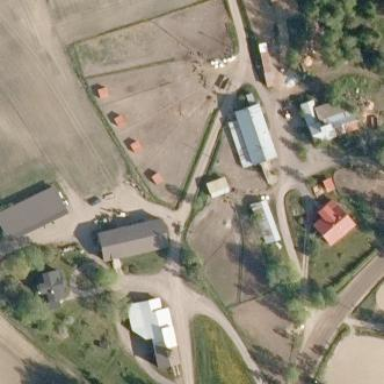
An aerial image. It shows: Farmyard area.